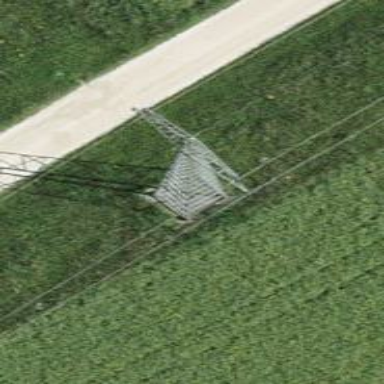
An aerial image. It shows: Lattice structure tower.